Question: I've encountered a peculiar situation, chrome vs safari + firefox there is a very big difference in the way gradients are rendered.
observe: <URL>
'''
background: -moz-linear-gradient(top, rgba(255,255,255,0) 0%, rgba(56,56,56,1) 100%); /* FF3.6+ */
background: -webkit-gradient(linear, left top, left bottom, color-stop(0%,rgba(255,255,255,0)), color-stop(100%,rgba(56,56,56,1))); /* Chrome,Safari4+ */
background: -webkit-linear-gradient(top, rgba(255,255,255,0) 0%,rgba(56,56,56,1) 100%); /* Chrome10+,Safari5.1+ */
background: -o-linear-gradient(top, rgba(255,255,255,0) 0%,rgba(56,56,56,1) 100%); /* Opera 11.10+ */
background: -ms-linear-gradient(top, rgba(255,255,255,0) 0%,rgba(56,56,56,1) 100%); /* IE10+ */
background: linear-gradient(to bottom, rgba(255,255,255,0) 0%,rgba(56,56,56,1) 100%); /* W3C */
filter: progid:DXImageTransform.Microsoft.gradient( startColorstr='#00ffffff', endColorstr='#383838',GradientType=0 ); /* IE6-9 */
'''
I think chrome one is the correct version, how do I make safari + ff behave in the same way?
left safari, right chrome.

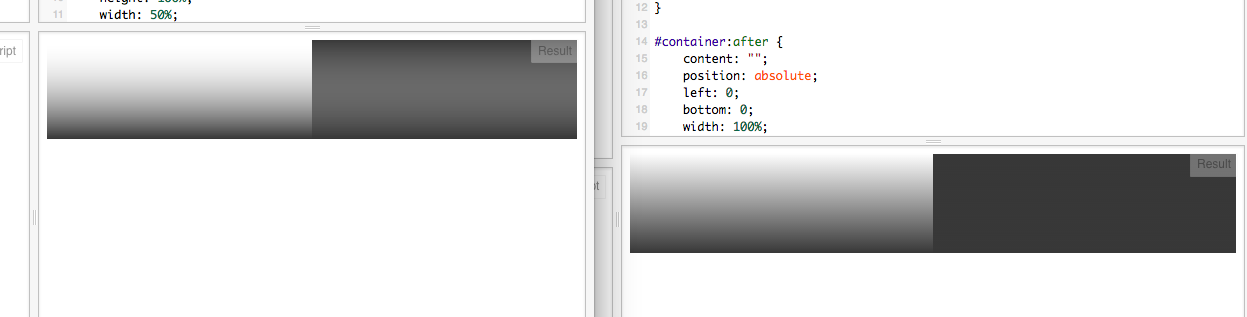
Answer: The short answer is that you don't.
The long answer is that there is no specific method mandated for how they are supposed to get from your starting gradient values to your end values. Hardware acceleration would pass this over to the rendering engine of any graphics card, but how the vendor deals with it would be different by rendering engine just as none hardware gradient fills will be left to the individual browser engines.
If you really need them to as close as possible then (notice I didn't say identical) then you're going to have to resort to using an over sized image as a background and adjusting its position to fit the area available. All of which means slightly different results at different screen sizes.
Of course some browsers wont render a gradient at all.
If you really want to you could try changing the starting and values and percentages and but that's a lot of work and the effectiveness depends on how good your users monitors are, so not really that useful.
So in reality does it really matter to the user (not you). It will appear fairly similar (even close) if they did happen to switch between browsers (why would they) and always be consistent when used on a particular browser. The fonts will render differently between browsers the rendering of the mark-up will have differences between the same browser on different OS / platforms.
The important thing in not about being pixel identical on every platform / OS / browser, because that's just not possible. but instead about giving your users clear, consistent access to the information that they need.